Aerial crown-view tile of a tropical tree (Barro Colorado Island, Panama), acquired 20250317:
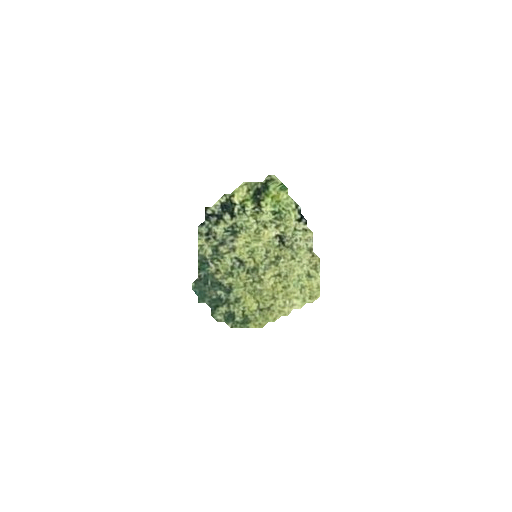
Species: Alseis blackiana
GBIF accepted scientific name: Alseis blackiana
Crown area: 21.042 m²